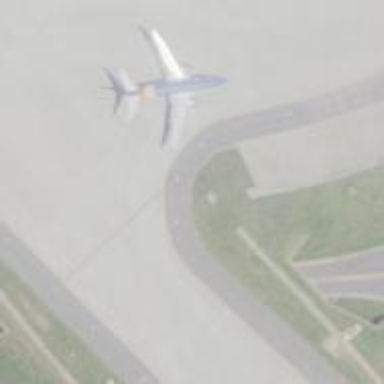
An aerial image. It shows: Image of taxiway at airport.